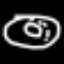
Label: donut